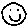
Label: smiley face